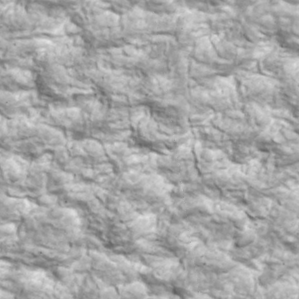
Label: non_frost